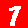
Digit: 7